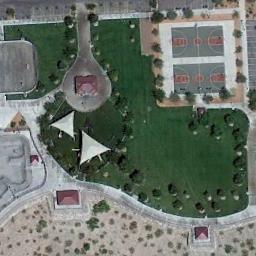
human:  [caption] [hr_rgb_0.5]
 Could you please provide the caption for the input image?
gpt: Two basketball courts next to the lawn and some red pavilions beside .

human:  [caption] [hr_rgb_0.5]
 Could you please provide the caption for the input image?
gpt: The grass is next to two basketball courts .

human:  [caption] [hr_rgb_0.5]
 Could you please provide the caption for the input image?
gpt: Two basketball courts are next to a large amount of lawn and bare land,With sparse vegetation on .

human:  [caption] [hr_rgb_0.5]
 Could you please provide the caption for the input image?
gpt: There are two basketball courts on the open place next to grass .

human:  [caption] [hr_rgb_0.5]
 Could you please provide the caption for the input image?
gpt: There are two small basketball courts beside the green land .